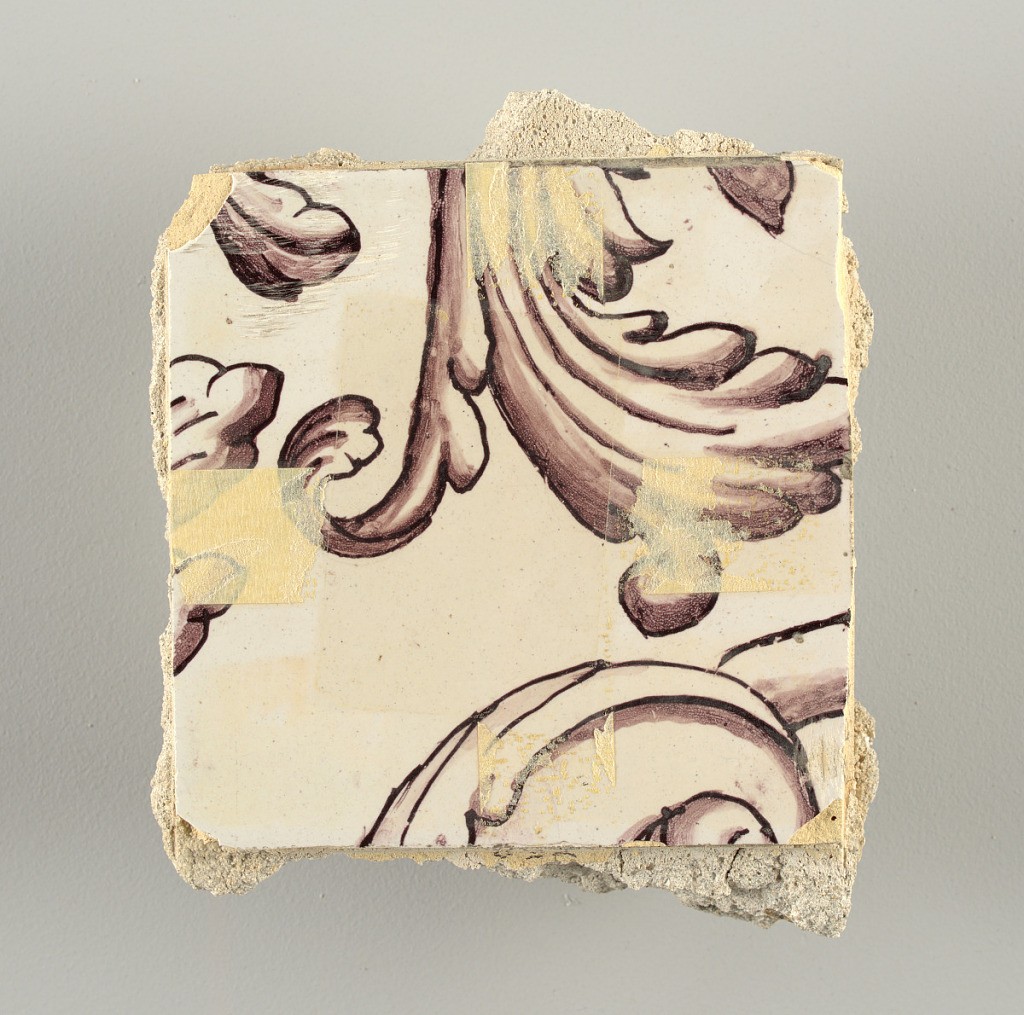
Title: Wall facing
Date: ca. 1725
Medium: tin-glazed earthenware, underglaze
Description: Two vertical rectangles, twenty-three tiles high.  A) Nine tiles wide at top; seven tiles wide at bottom.  B) Ten and one-half tiles wide.

Arabesque design of foliage.  A) with centered figure of Justice under a canopy.  B) with centered urn.